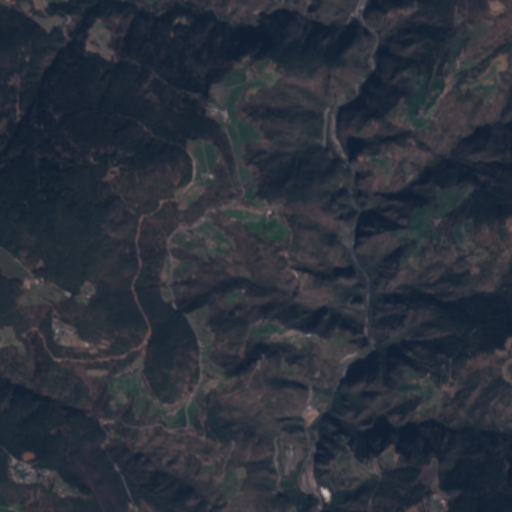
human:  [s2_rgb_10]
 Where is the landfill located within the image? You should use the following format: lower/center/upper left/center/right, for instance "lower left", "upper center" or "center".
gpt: The landfill is located in the lower center of the image.
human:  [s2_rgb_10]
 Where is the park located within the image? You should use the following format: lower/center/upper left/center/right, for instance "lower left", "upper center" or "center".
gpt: The park is located in the lower left of the image.
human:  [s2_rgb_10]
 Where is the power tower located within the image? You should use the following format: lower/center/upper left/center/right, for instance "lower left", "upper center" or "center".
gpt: The power tower is located in the right of the image.
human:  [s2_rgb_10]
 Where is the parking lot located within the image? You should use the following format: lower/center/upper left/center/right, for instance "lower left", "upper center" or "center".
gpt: There is no parking lot in the image.